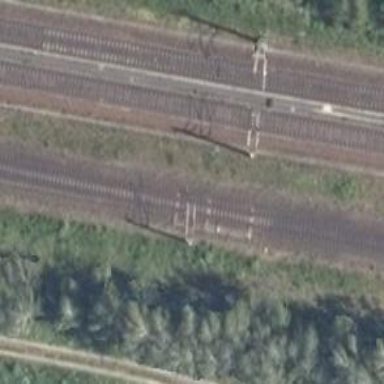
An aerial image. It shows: Railway switch with the turnout side on the right.